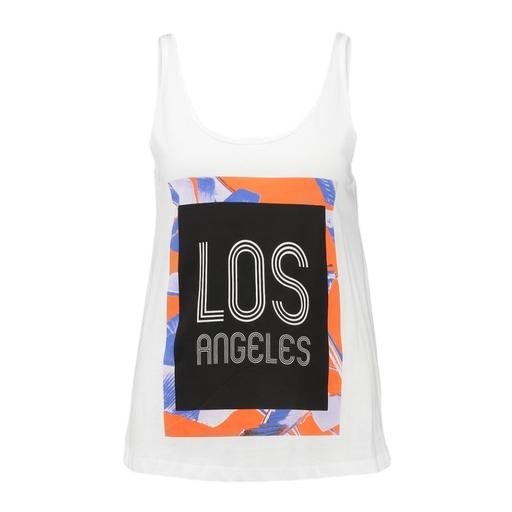
blue la graphic tank top, white graphic print tank top, white graphic tank top, white background